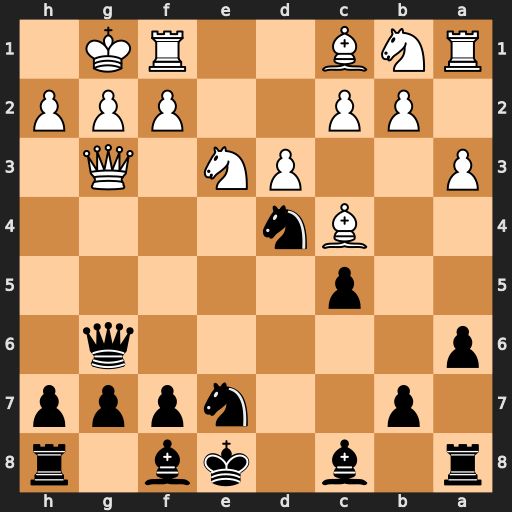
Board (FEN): r1b1kb1r/1p2nppp/p5q1/2p5/2Bn4/P2PN1Q1/1PP2PPP/RNB2RK1
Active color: b
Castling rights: kq
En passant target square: -
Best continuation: Ne2+ Kh1 Nxg3+